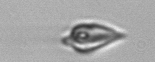
Label: Oxytoxum